Question: Tpanel does not show the top and left border under Delphi XE/Win 7.
Why?
Example (I just dropped few TPanel from pallete to my form, inside of a TTabSheet):

How do I make it look like the original Delphi 7 control (with all 4 borders), without changeing its properties every time I place it on my form?
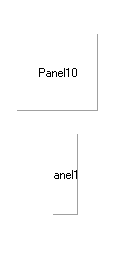
Answer: Set 'ParentBackground' to 'false'.

Above is a blue panel on a green form ('ParentBackground = false'). Notice the white upper-left border and the gray bottom-right border. Of course, if both the form and the panel are white, the white border will become invisible.